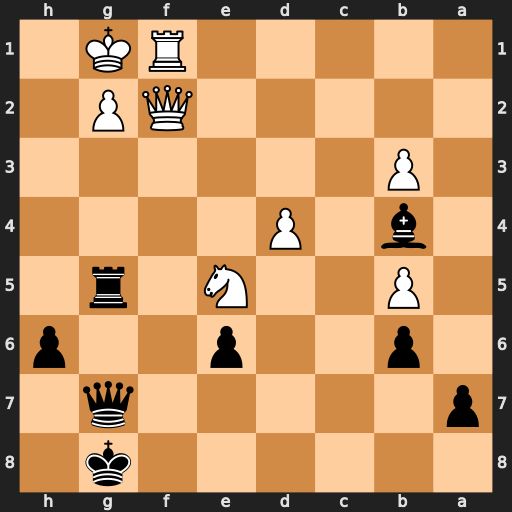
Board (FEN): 6k1/p5q1/1p2p2p/1P2N1r1/1b1P4/1P6/5QP1/5RK1
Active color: b
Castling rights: -
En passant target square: -
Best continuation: Rxe5 dxe5 Bc5 Qxc5 bxc5